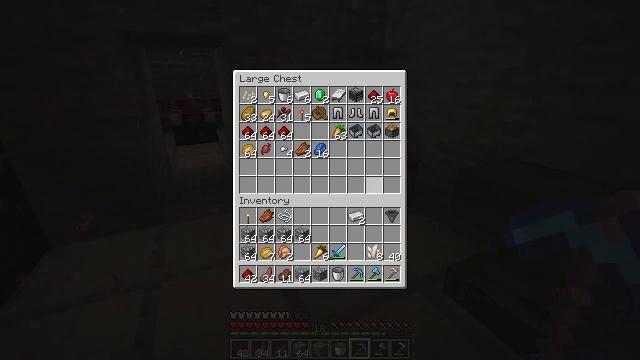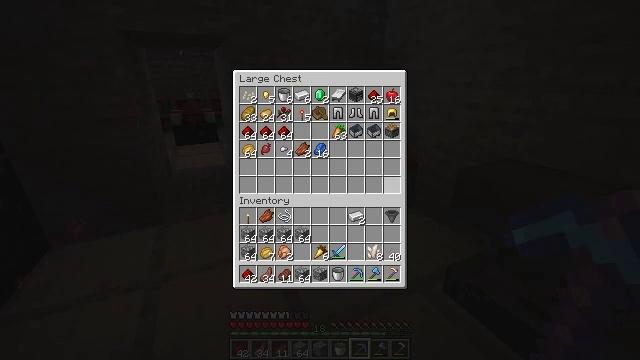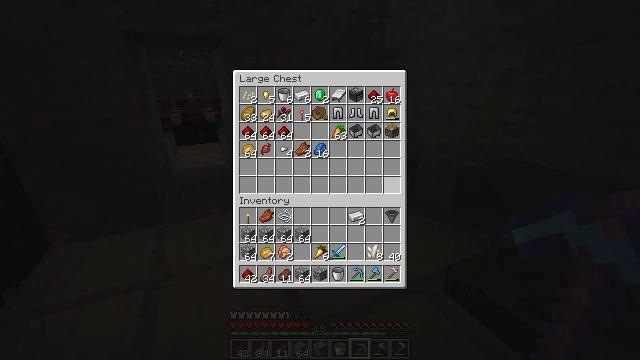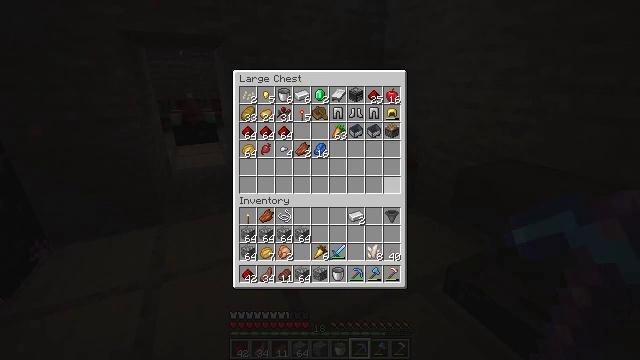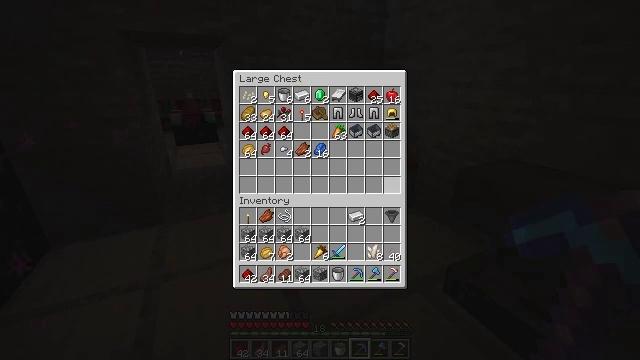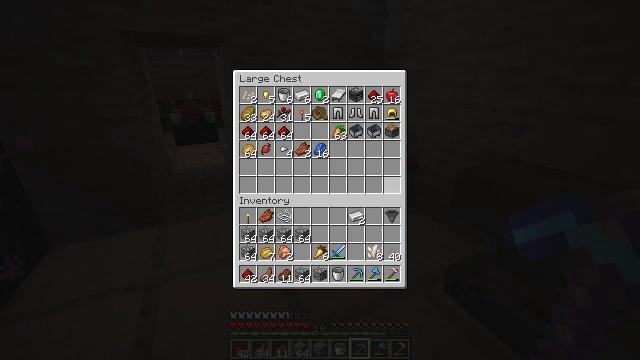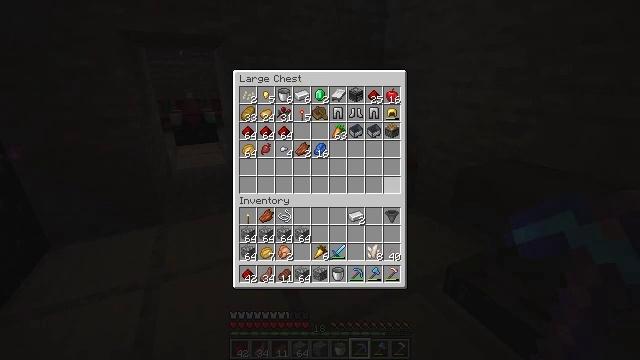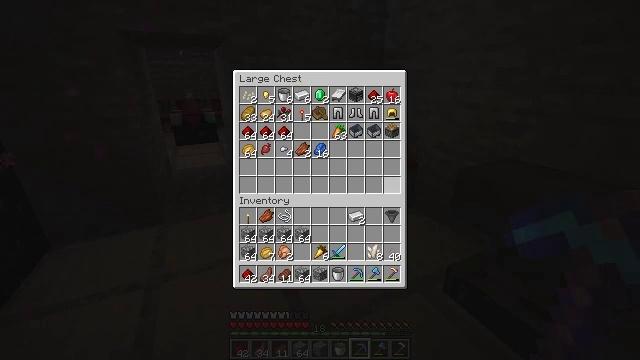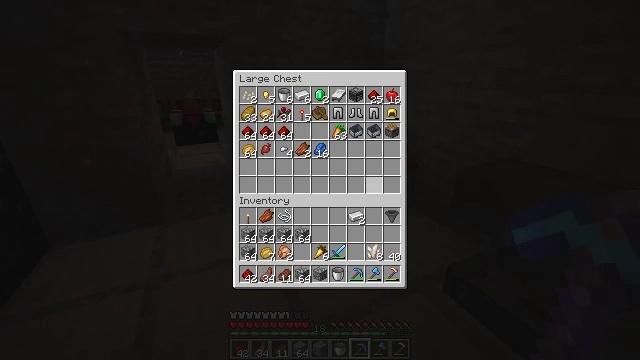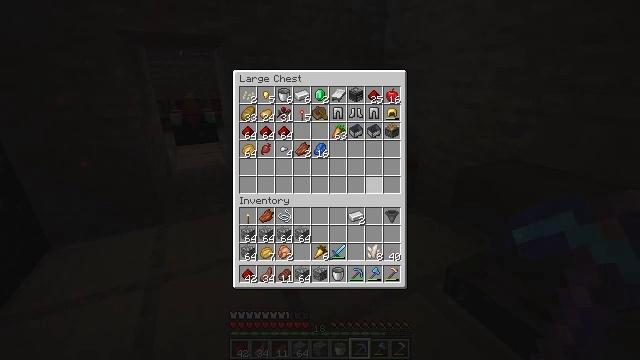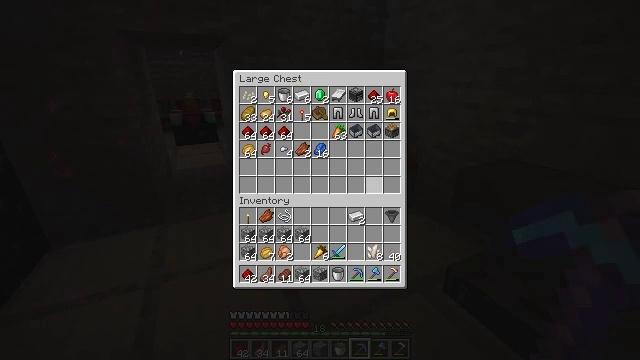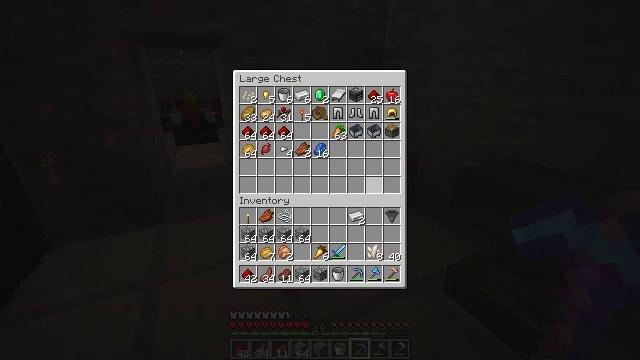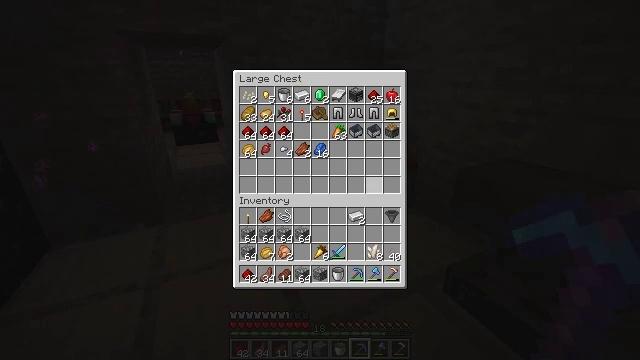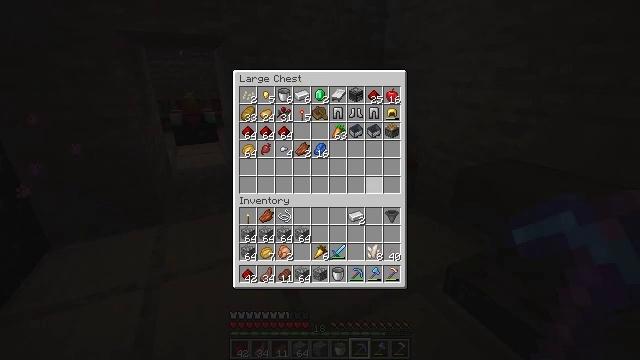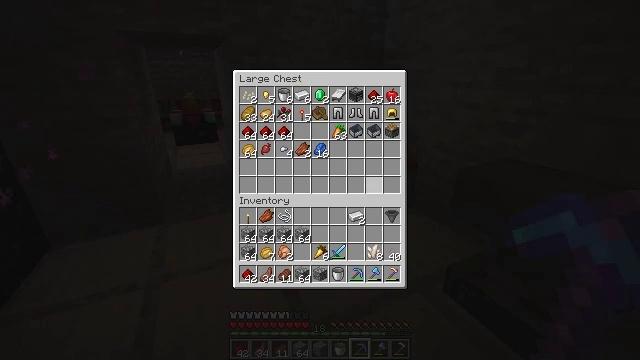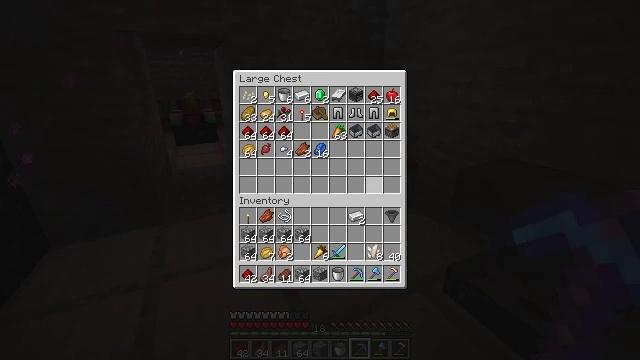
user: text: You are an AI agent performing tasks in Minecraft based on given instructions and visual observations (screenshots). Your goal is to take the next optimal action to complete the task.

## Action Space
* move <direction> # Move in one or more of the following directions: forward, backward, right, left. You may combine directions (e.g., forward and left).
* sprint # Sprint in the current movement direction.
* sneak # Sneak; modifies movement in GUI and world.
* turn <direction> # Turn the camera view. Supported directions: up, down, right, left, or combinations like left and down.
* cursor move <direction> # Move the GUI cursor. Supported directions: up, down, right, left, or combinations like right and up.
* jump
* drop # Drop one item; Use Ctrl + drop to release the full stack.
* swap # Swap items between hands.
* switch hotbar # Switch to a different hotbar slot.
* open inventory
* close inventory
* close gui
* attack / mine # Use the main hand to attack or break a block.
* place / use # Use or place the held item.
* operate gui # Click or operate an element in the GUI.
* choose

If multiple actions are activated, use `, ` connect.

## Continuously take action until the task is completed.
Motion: motion action
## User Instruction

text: Harvest wheat from the field.
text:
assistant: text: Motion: no_op
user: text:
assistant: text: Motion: no_op
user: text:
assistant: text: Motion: no_op
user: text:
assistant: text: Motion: no_op
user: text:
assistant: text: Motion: no_op
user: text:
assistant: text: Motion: no_op
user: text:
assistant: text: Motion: no_op
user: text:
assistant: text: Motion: no_op
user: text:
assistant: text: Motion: no_op
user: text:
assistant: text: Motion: no_op
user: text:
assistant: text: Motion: no_op
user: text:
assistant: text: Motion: no_op
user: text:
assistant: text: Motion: no_op
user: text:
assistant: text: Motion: no_op
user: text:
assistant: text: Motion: no_op
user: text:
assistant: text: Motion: no_op
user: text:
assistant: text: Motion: no_op
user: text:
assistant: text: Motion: no_op
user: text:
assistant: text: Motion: no_op
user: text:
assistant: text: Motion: no_op
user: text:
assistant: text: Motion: no_op
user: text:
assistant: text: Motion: no_op
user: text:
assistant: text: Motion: no_op
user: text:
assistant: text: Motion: no_op
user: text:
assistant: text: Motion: no_op
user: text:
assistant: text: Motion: turn right and down
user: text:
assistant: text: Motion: turn right and down
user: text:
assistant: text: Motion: turn right
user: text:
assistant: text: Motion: turn right
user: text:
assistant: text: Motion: turn right